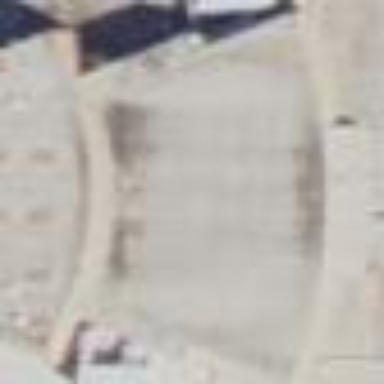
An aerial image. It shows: Theatre with flat roof.